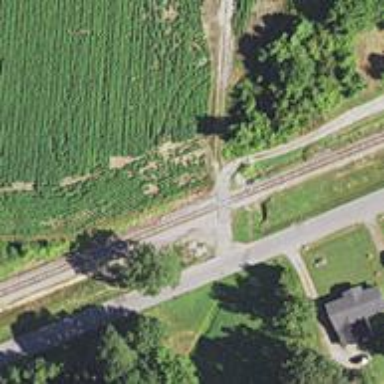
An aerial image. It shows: Railway level crossing.